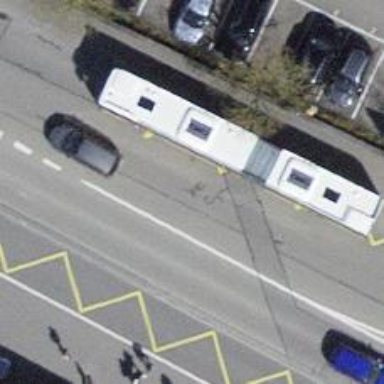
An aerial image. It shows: Bus stop with designated stop position for public transport.